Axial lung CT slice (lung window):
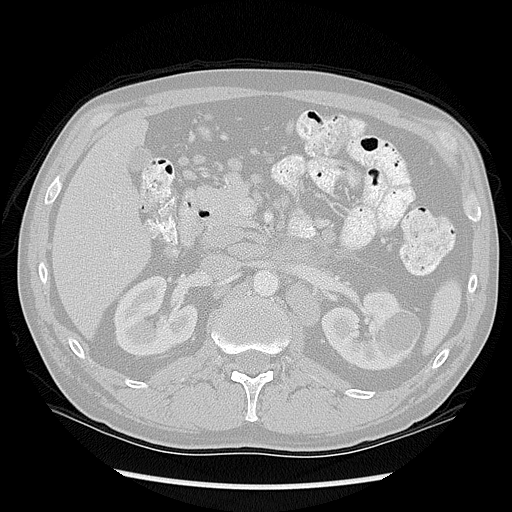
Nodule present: no